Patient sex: F
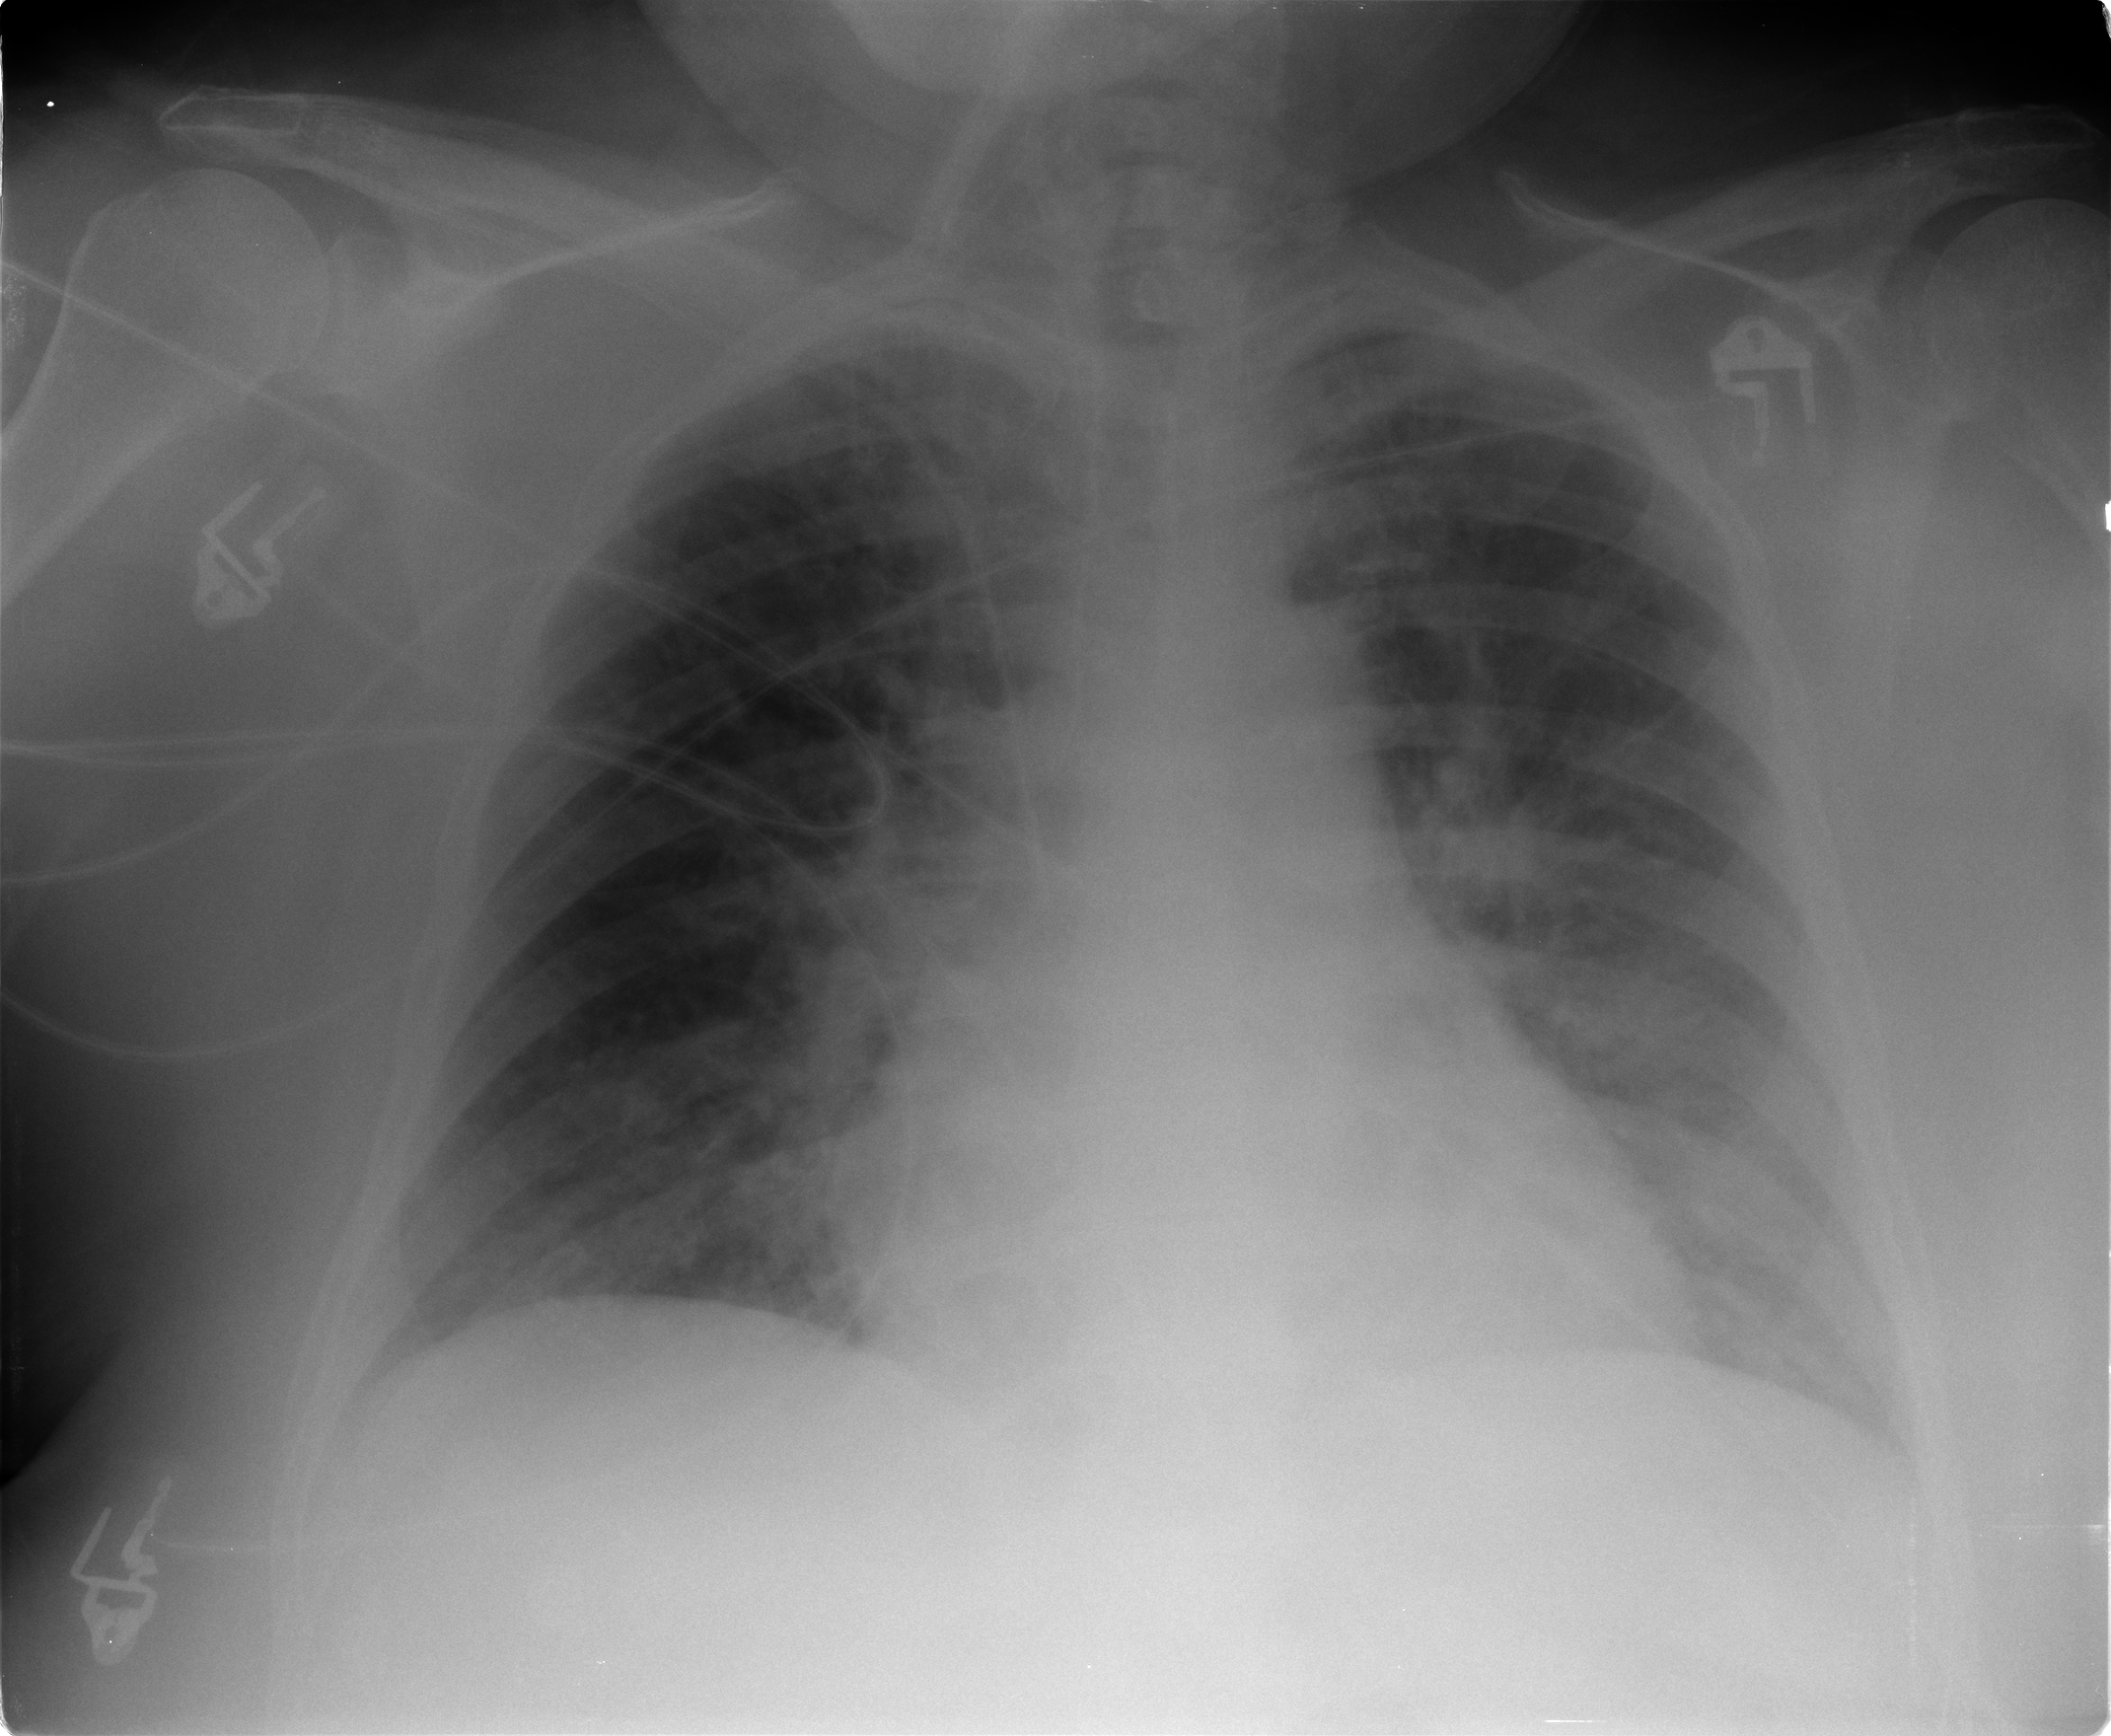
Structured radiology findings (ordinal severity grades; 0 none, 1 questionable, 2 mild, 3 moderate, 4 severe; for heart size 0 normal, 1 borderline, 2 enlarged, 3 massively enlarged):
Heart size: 0
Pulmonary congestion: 1
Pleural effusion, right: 0
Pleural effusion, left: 1
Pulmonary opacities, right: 0
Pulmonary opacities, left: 0
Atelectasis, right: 2
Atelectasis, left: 0